Question: We have Durable Service which is configured to use SqlPersistenceProvider. For each and every call to the WCF Durable service is taking around 3 to 4 seconds totally out of which, just 200 ms is actual processing time. rest of the timing are solely used for Serizlization (its big object) or Saving the big object to sqlserver.
Anyone, Please guide me to set up AppFabric caching 1.1 to use instead of default sqlpersistenceprovider?
Is this supported by AppFabric ? I am very new to AppFabric.
Attached is the trace screenshot showing the processing time 200 ms
SQL Server saving , Loading time is 3,2 seconds respectively.

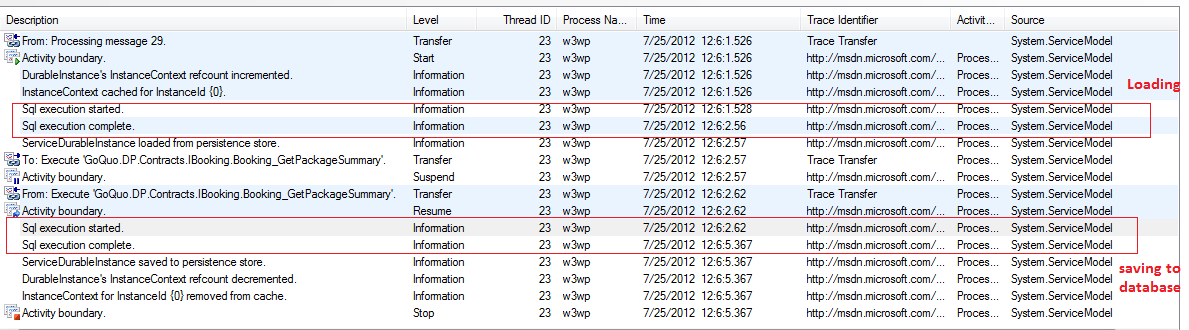
Answer: AppFabric and any other distributed cache will not solve the serialization issue. Object has to be serialized to be stored outside of your process.
Consider other design options if serialization of big objects is the biggest time consumer.